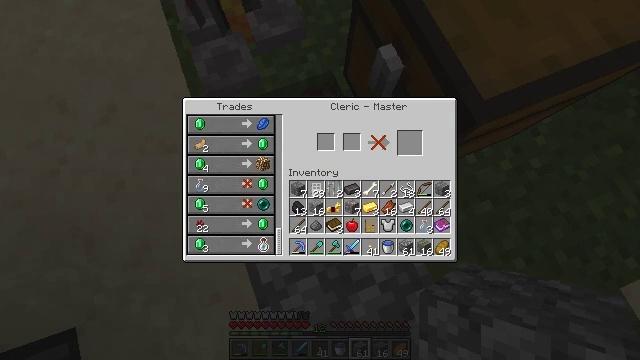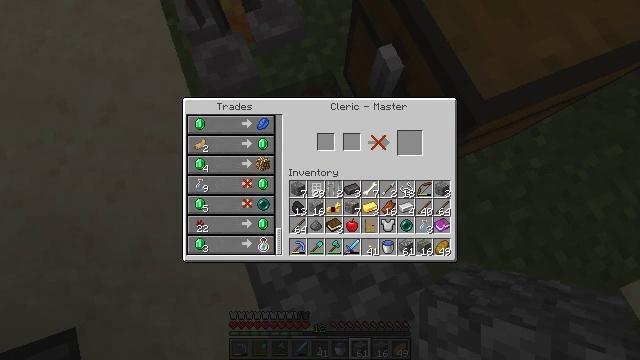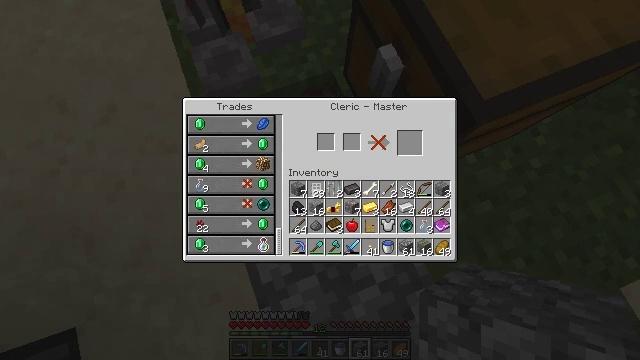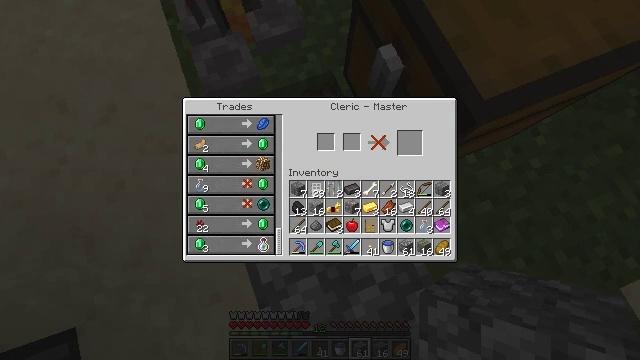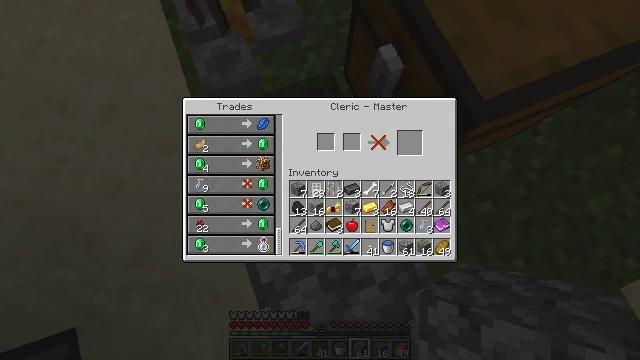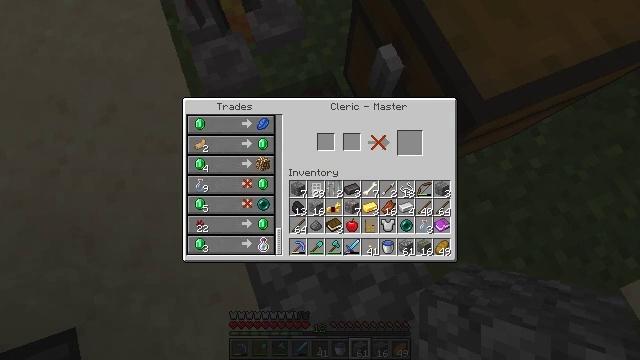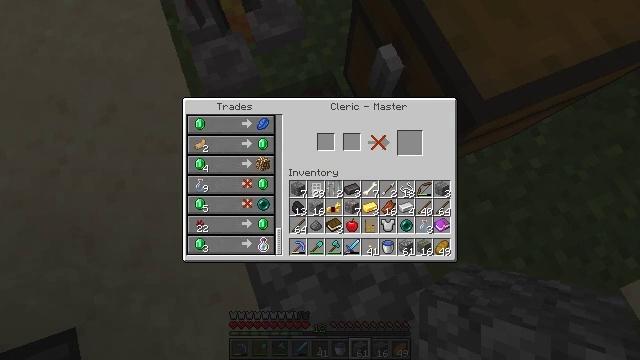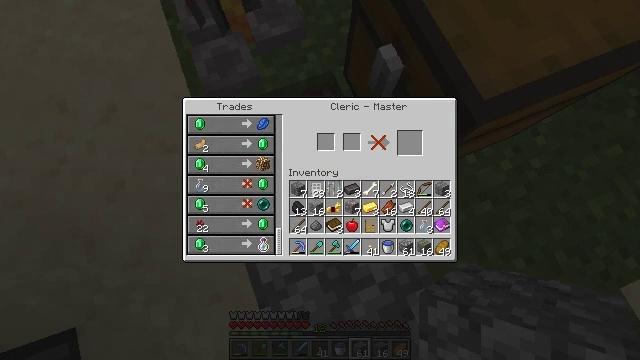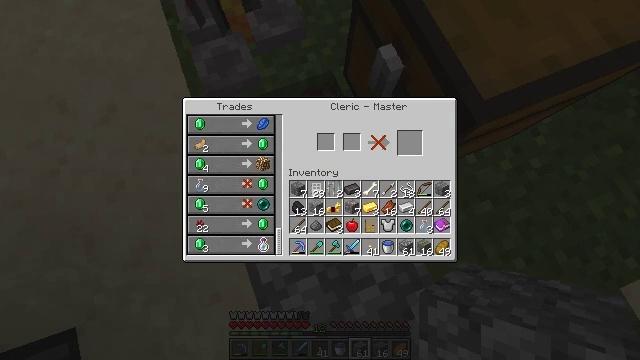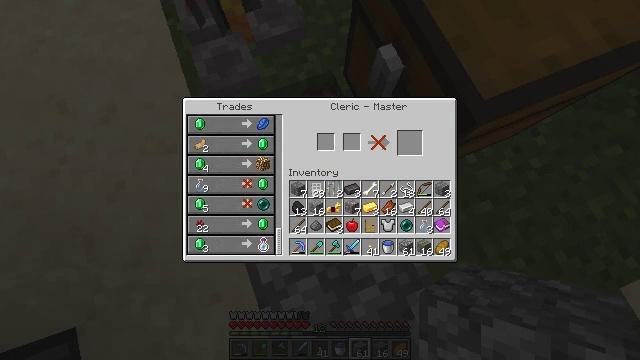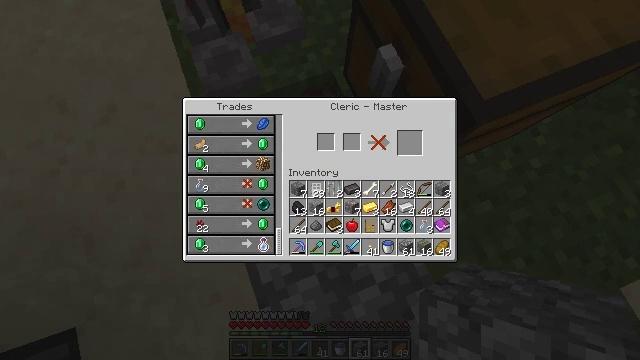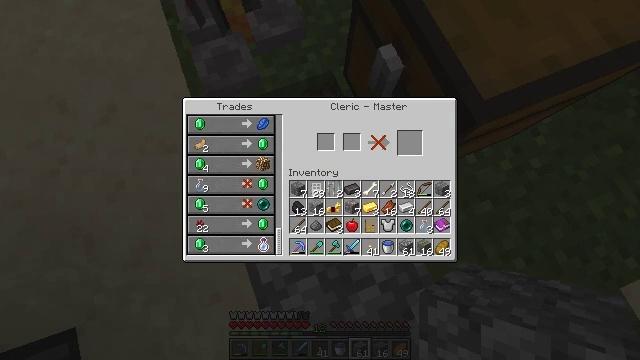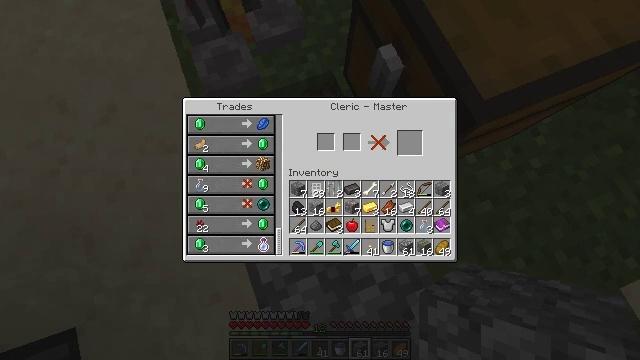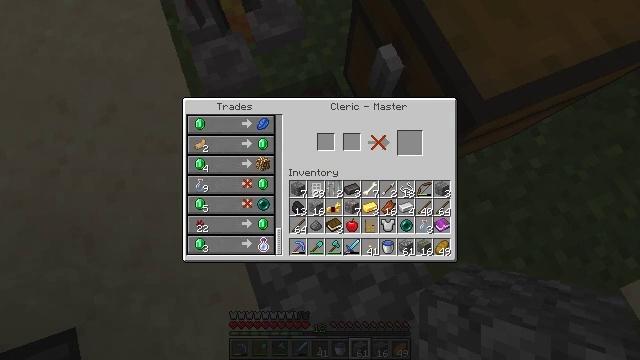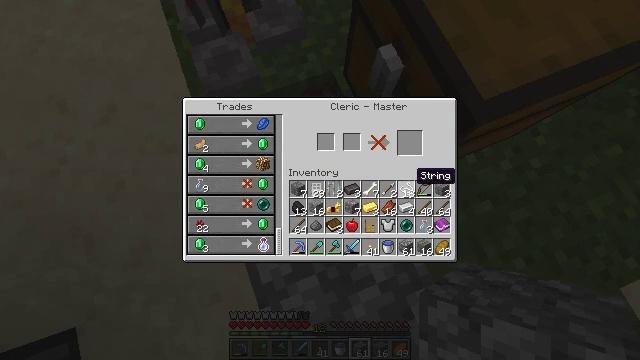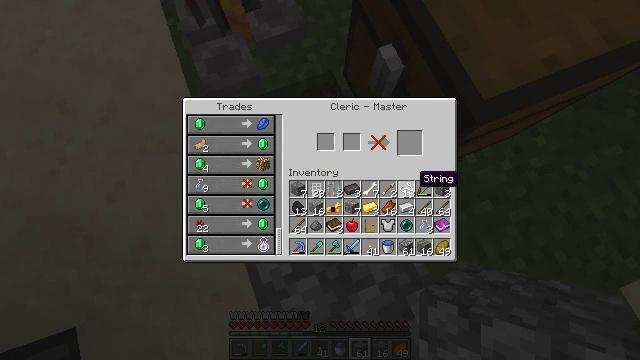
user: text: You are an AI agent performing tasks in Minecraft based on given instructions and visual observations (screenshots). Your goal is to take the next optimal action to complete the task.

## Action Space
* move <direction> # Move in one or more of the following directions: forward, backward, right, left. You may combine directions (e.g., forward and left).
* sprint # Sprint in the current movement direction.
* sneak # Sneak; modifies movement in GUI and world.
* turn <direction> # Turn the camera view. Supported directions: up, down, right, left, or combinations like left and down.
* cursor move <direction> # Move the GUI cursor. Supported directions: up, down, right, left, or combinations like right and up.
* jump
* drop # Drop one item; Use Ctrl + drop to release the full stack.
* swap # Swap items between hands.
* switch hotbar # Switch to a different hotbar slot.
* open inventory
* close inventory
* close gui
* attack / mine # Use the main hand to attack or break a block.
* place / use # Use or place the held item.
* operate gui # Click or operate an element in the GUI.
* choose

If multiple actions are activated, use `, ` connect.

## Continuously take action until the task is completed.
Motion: motion action
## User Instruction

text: Remove iron bars from the inventory.
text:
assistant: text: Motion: no_op
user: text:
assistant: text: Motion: no_op
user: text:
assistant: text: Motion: no_op
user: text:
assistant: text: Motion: cursor move left and down
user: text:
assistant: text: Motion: cursor move left and down
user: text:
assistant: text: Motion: cursor move left and down
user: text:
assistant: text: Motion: no_op
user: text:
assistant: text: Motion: no_op
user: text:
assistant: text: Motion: no_op
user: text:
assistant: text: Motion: no_op
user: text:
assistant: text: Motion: no_op
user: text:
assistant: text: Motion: no_op
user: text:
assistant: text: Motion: no_op
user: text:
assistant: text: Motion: cursor move right and down
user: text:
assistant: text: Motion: no_op
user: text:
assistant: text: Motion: no_op
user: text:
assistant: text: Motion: cursor move down
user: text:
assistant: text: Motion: no_op
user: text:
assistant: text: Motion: cursor move left
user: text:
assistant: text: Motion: cursor move down
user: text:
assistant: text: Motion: cursor move down
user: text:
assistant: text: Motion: no_op
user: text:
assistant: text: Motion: no_op
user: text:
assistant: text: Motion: no_op
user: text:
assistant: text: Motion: no_op
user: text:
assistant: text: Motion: no_op
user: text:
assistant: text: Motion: no_op
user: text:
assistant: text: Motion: no_op
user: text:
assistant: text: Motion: no_op
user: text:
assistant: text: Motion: no_op